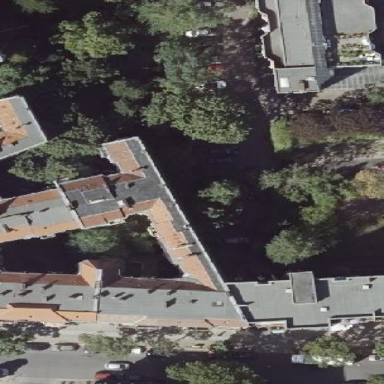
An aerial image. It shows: Residential building with distinctive double saltbox roof shape.